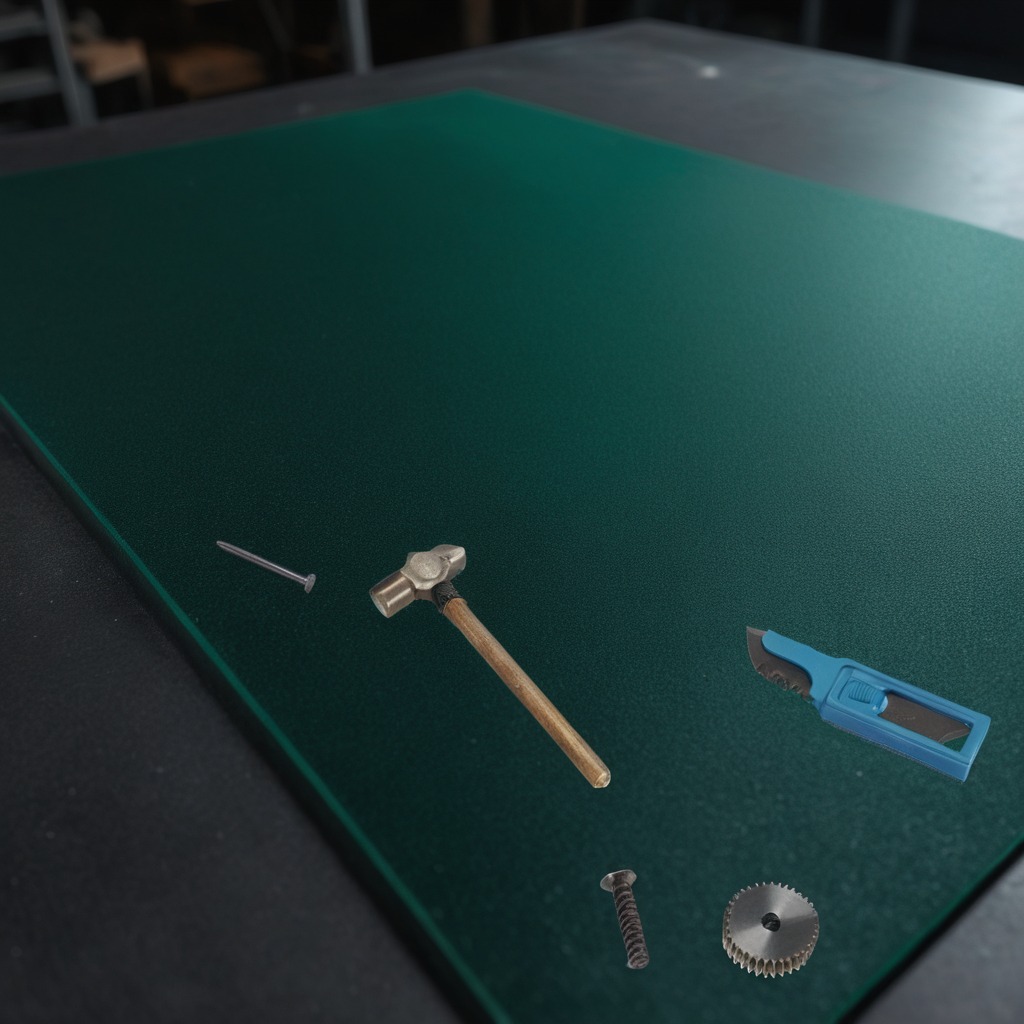
A steel gear with teeth, a utility knife, a metal machine screw, an iron nail, and a hammer are lying on a clean granite tabletop covered with a green rubber mat inside a workshop at night dim ambient light soft shadows worn but beneath the mat